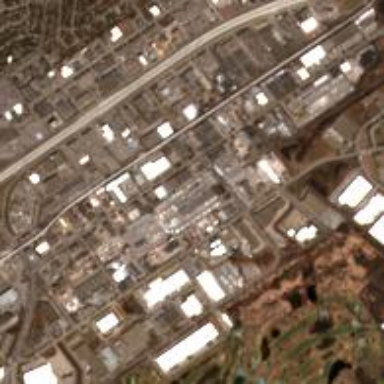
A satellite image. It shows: Industrial area.